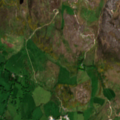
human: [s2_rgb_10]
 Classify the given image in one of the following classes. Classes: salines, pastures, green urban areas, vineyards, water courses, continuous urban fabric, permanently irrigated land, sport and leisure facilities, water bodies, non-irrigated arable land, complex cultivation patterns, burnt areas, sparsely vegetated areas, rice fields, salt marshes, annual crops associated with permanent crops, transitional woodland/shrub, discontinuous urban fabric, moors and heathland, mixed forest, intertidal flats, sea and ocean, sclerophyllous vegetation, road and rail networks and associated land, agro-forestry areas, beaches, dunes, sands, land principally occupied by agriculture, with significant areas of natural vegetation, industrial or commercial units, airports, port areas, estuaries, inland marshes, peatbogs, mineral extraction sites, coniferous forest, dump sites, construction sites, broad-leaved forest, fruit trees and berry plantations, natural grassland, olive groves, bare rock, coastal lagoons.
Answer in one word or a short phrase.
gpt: pastures, moors and heathland, bare rock